Field crop: maize
Growth stage: 1
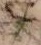
Species: salsola